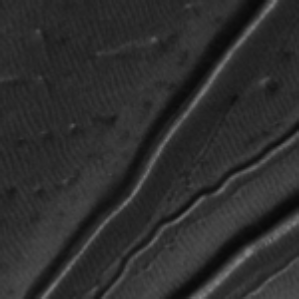
Label: frost